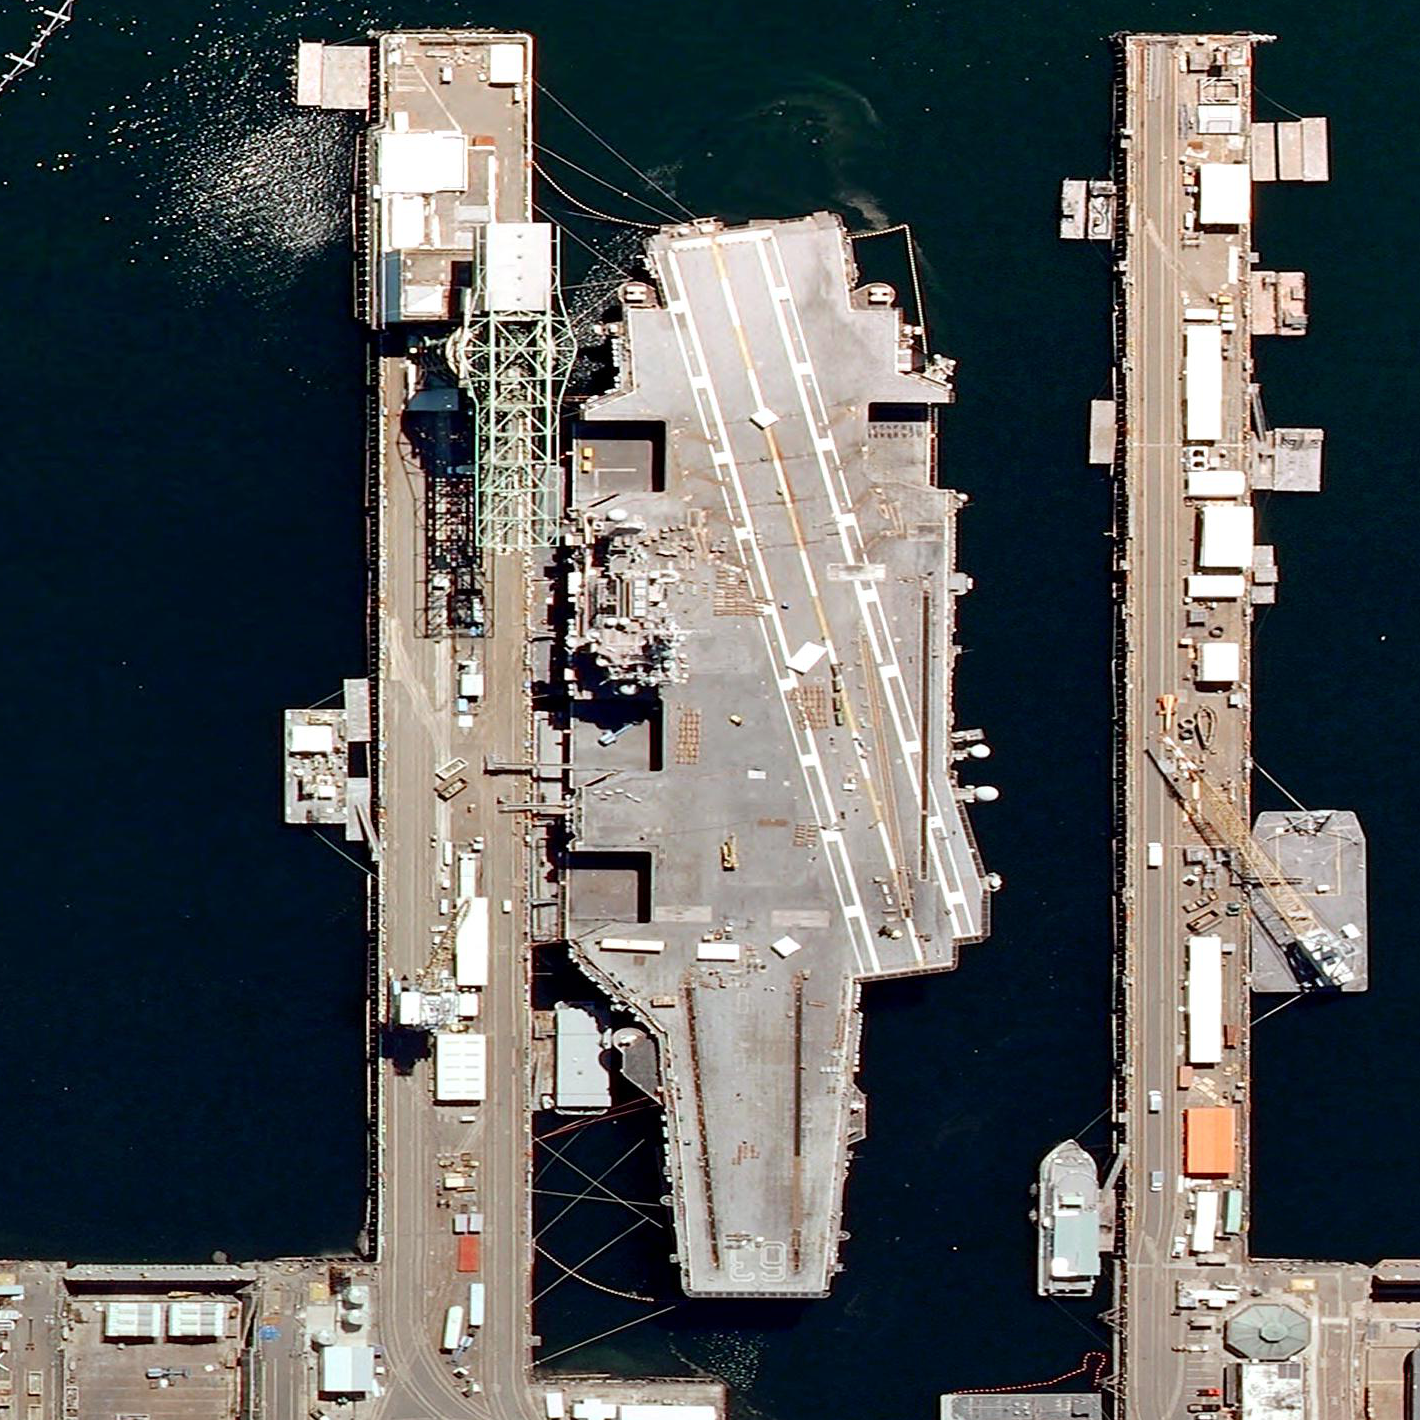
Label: KittyHawk-class_aircraft_carrier